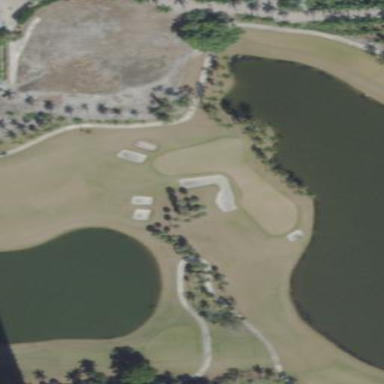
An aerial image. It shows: Green golf area with grass land use.